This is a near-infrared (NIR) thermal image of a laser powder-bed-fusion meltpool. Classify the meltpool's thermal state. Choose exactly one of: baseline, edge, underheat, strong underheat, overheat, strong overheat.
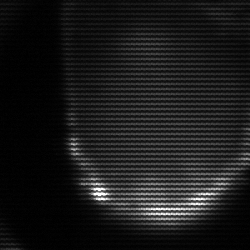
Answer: edge